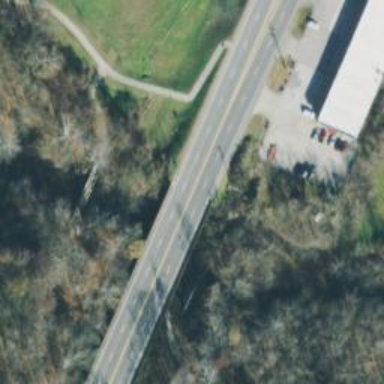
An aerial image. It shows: Trunk highway bridge with asphalt surface.